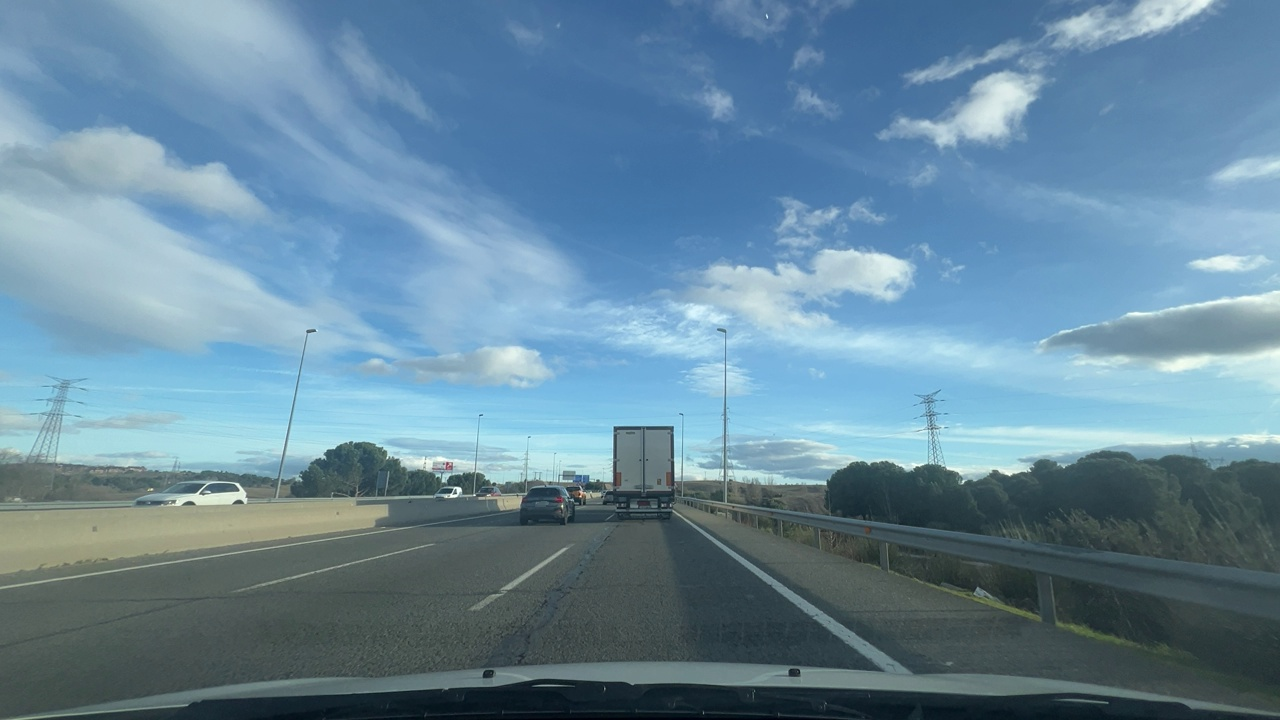
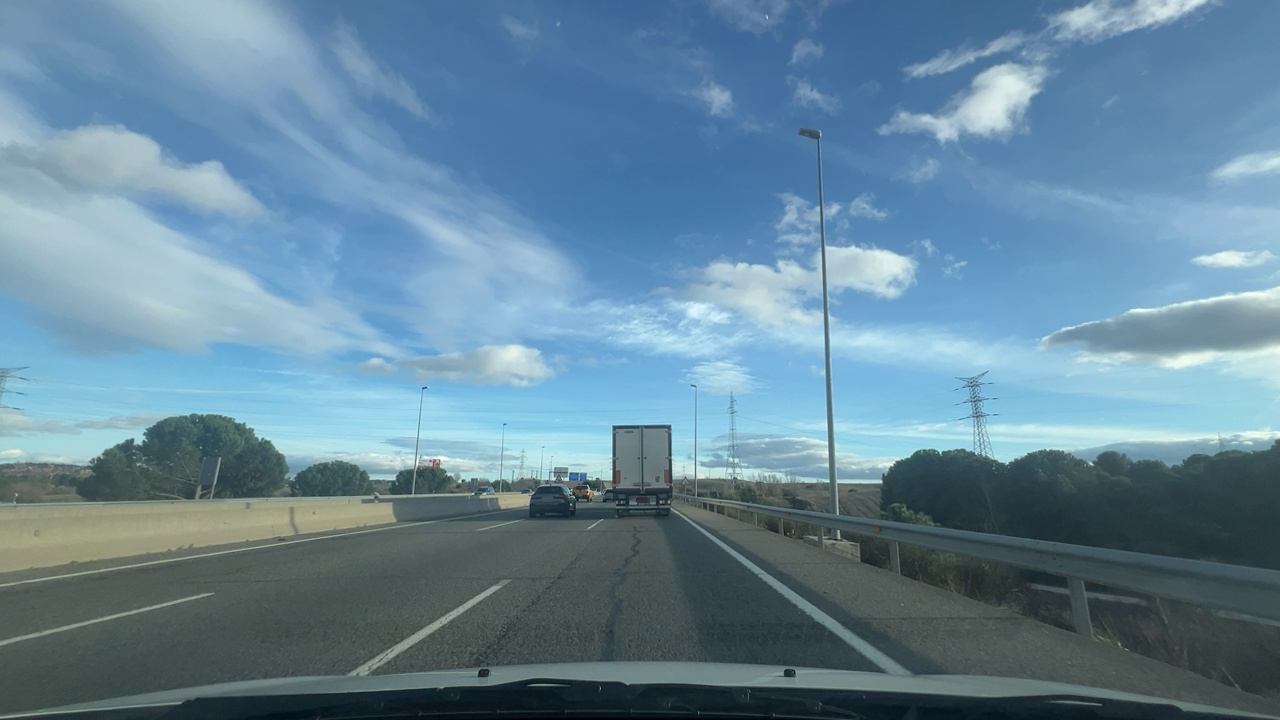
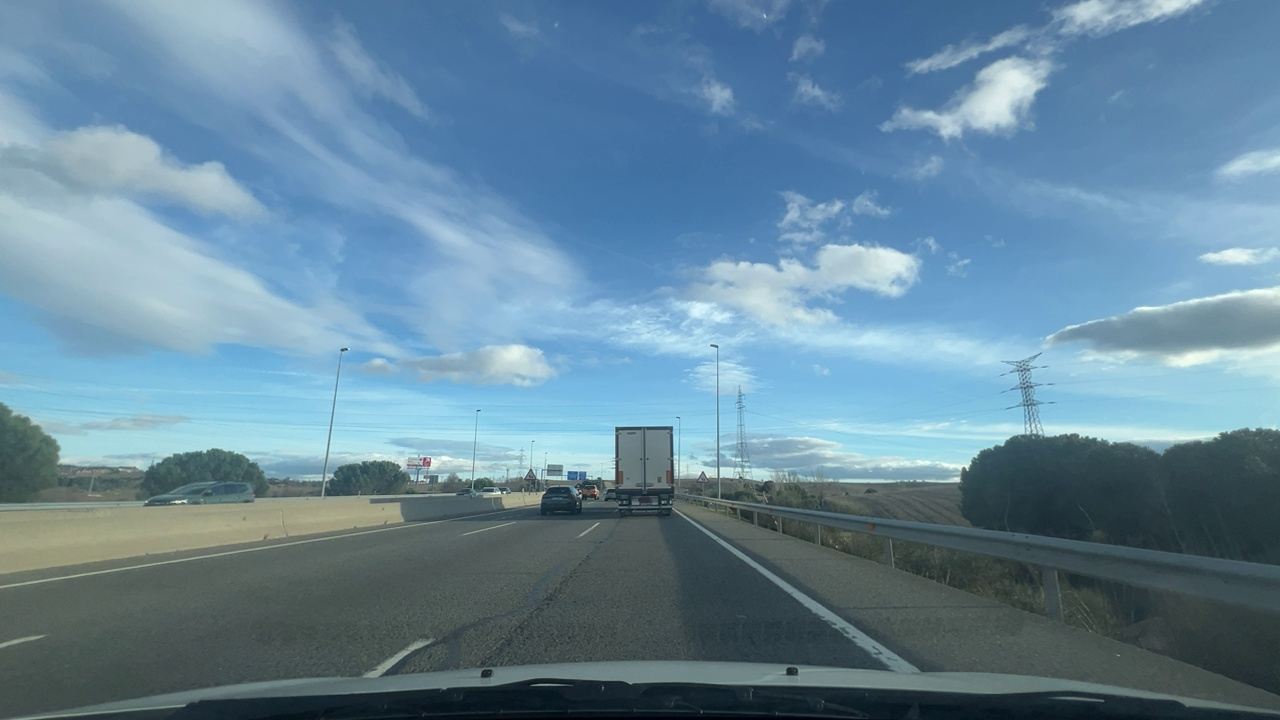
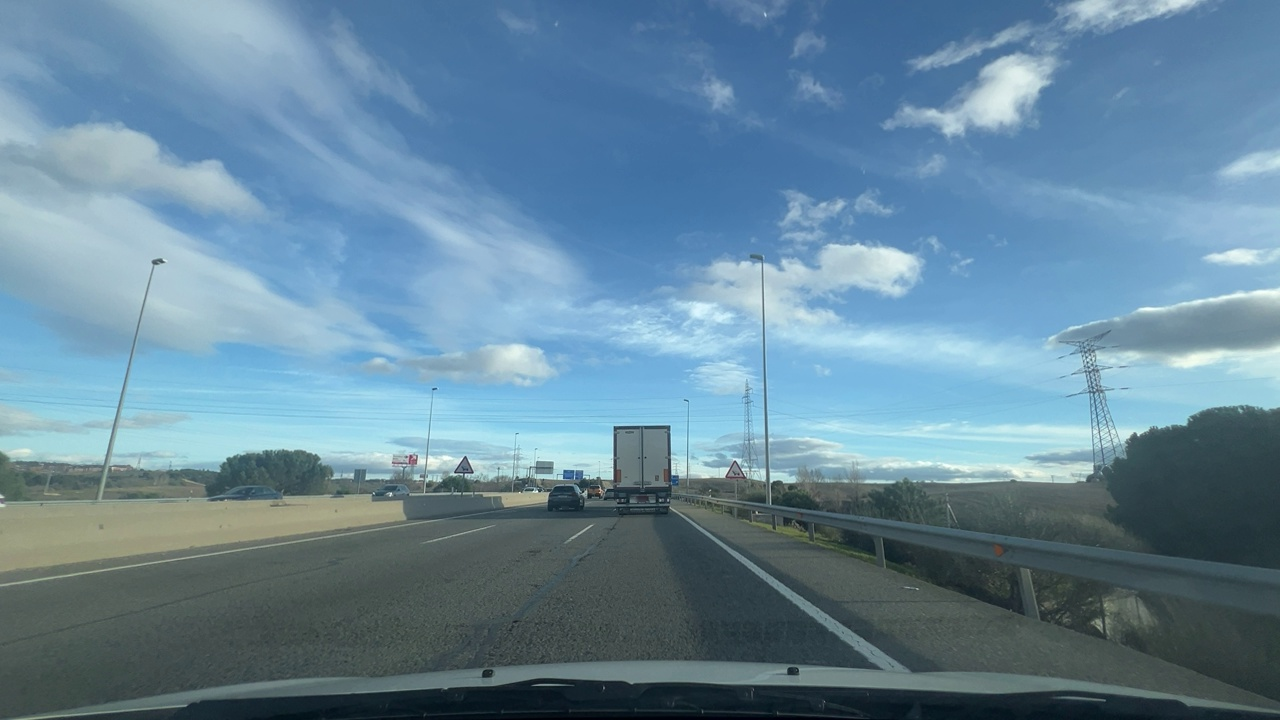
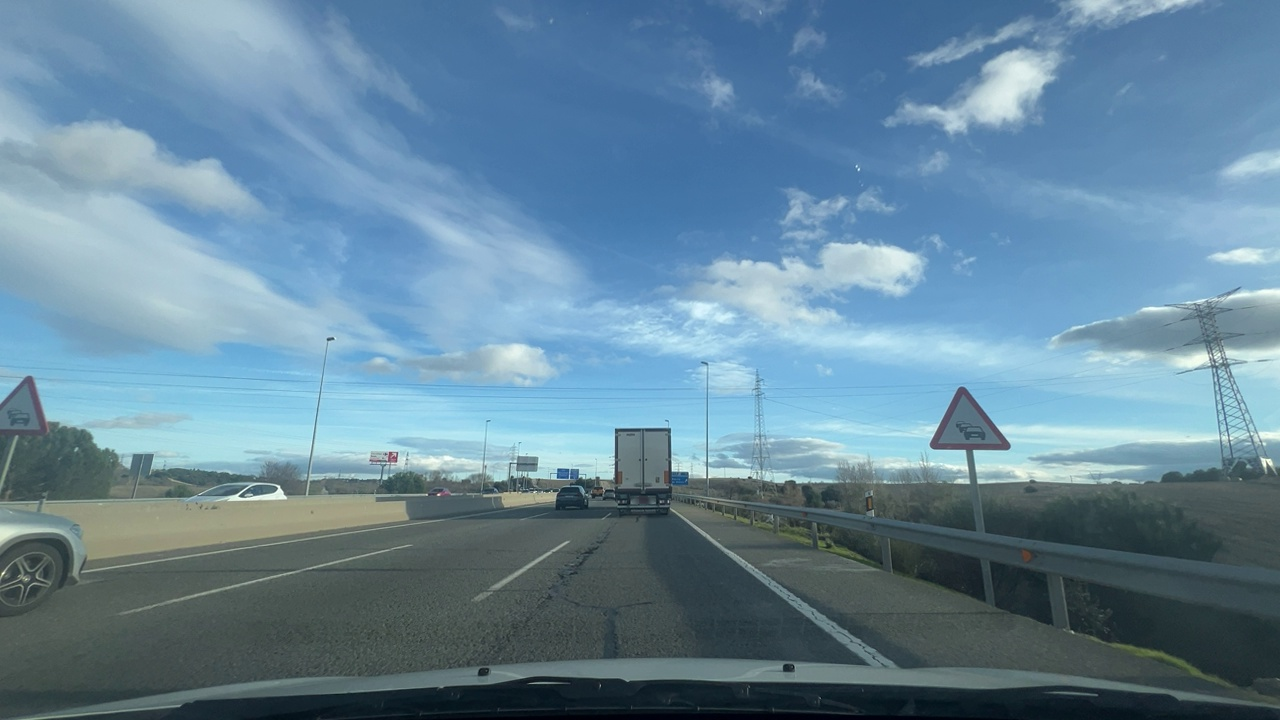
Situation: empty
Question: Is any vehicle or pedestrian crossing the path of the ego vehicle from a different direction?
Answer: No
Reasoning: There are no vehicles or pedestrians crossing the ego vehicles path

Situation: empty
Question: Is there a vehicle ahead in the ego lane traveling in the same direction as the ego vehicle?
Answer: Yes
Reasoning: A vehicle ahead is aligned within the ego lane and moving in the same direction.

Situation: empty
Question: Is there any crossing object in the ego lane ahead?
Answer: No
Reasoning: There are no crossing objects in the direction of the ego car

Situation: empty
Question: Are stopped vehicles present on the right adjacent side of the ego lane?
Answer: No
Reasoning: There are no parked vehicles to the right of the ego lane